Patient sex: F
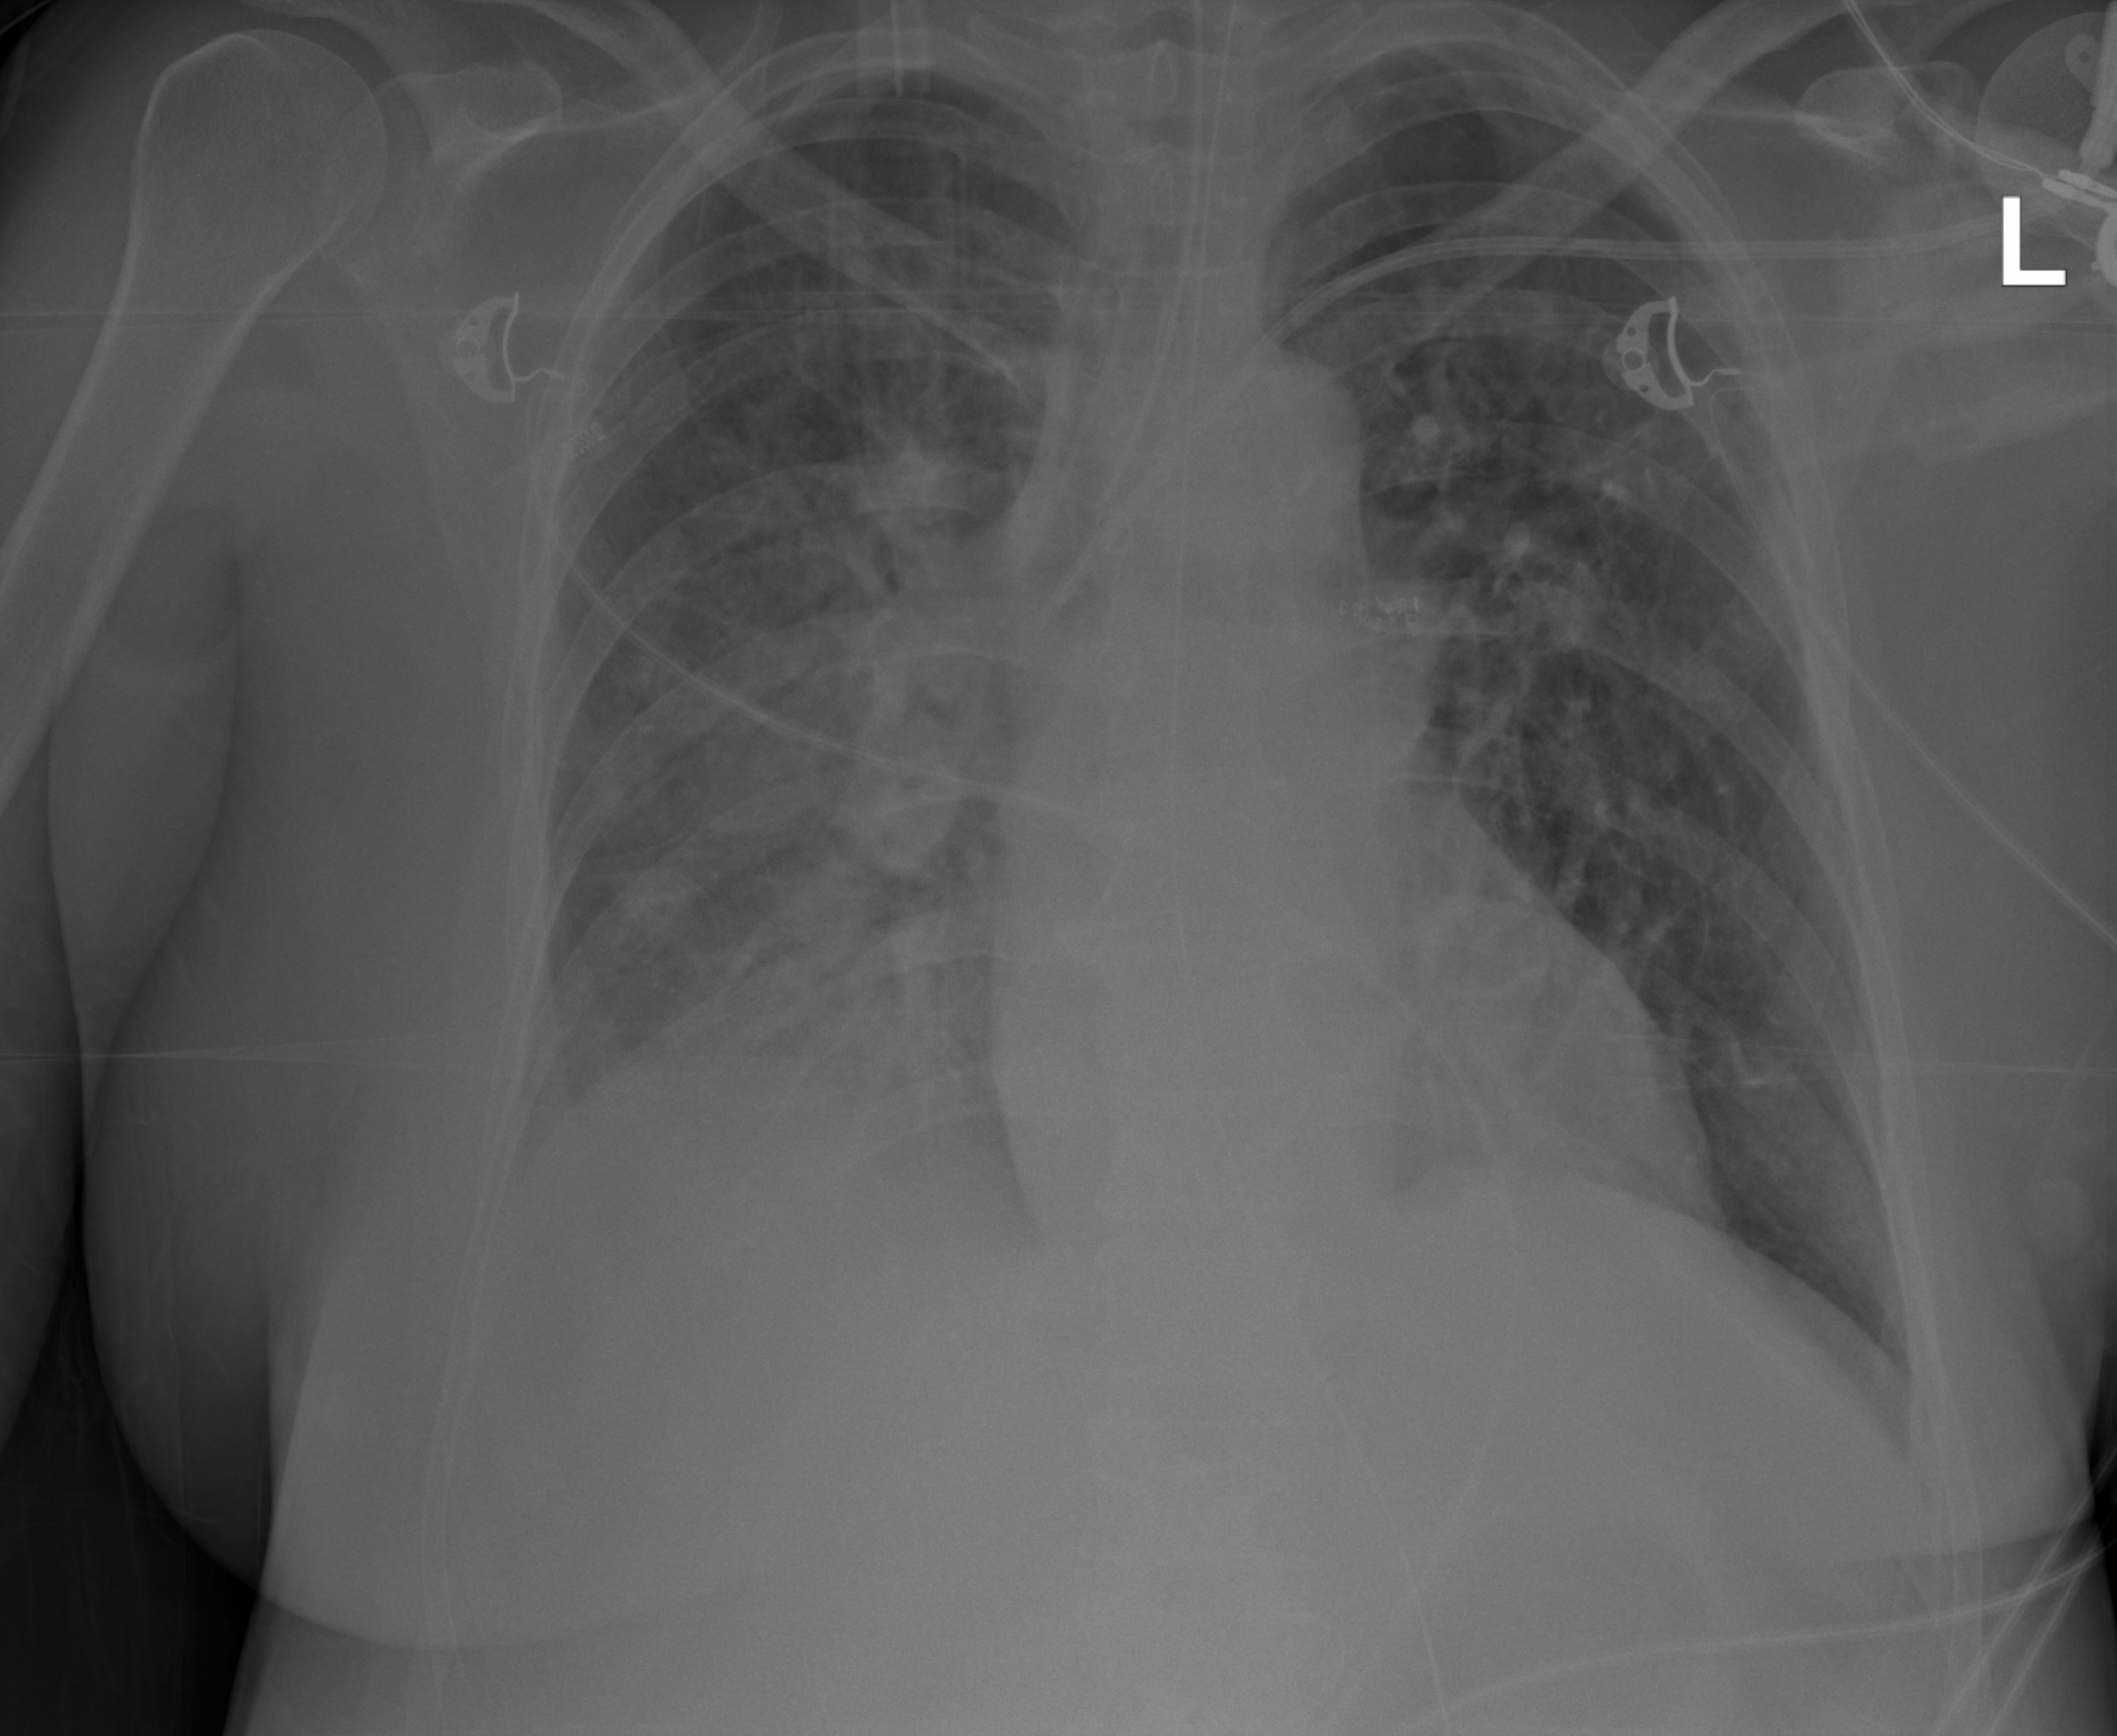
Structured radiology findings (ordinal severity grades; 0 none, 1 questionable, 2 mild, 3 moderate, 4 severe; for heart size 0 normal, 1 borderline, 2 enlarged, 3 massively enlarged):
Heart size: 0
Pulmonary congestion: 2
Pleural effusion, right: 2
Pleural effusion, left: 0
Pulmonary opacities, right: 3
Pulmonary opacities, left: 0
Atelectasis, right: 2
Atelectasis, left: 2